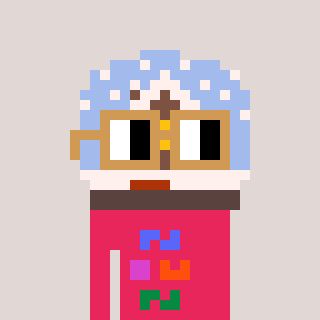
a pixel art character with square brown glasses, a snow globe-shaped head and a redpinkish-colored body on a warm background